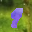
Label: 9